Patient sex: F
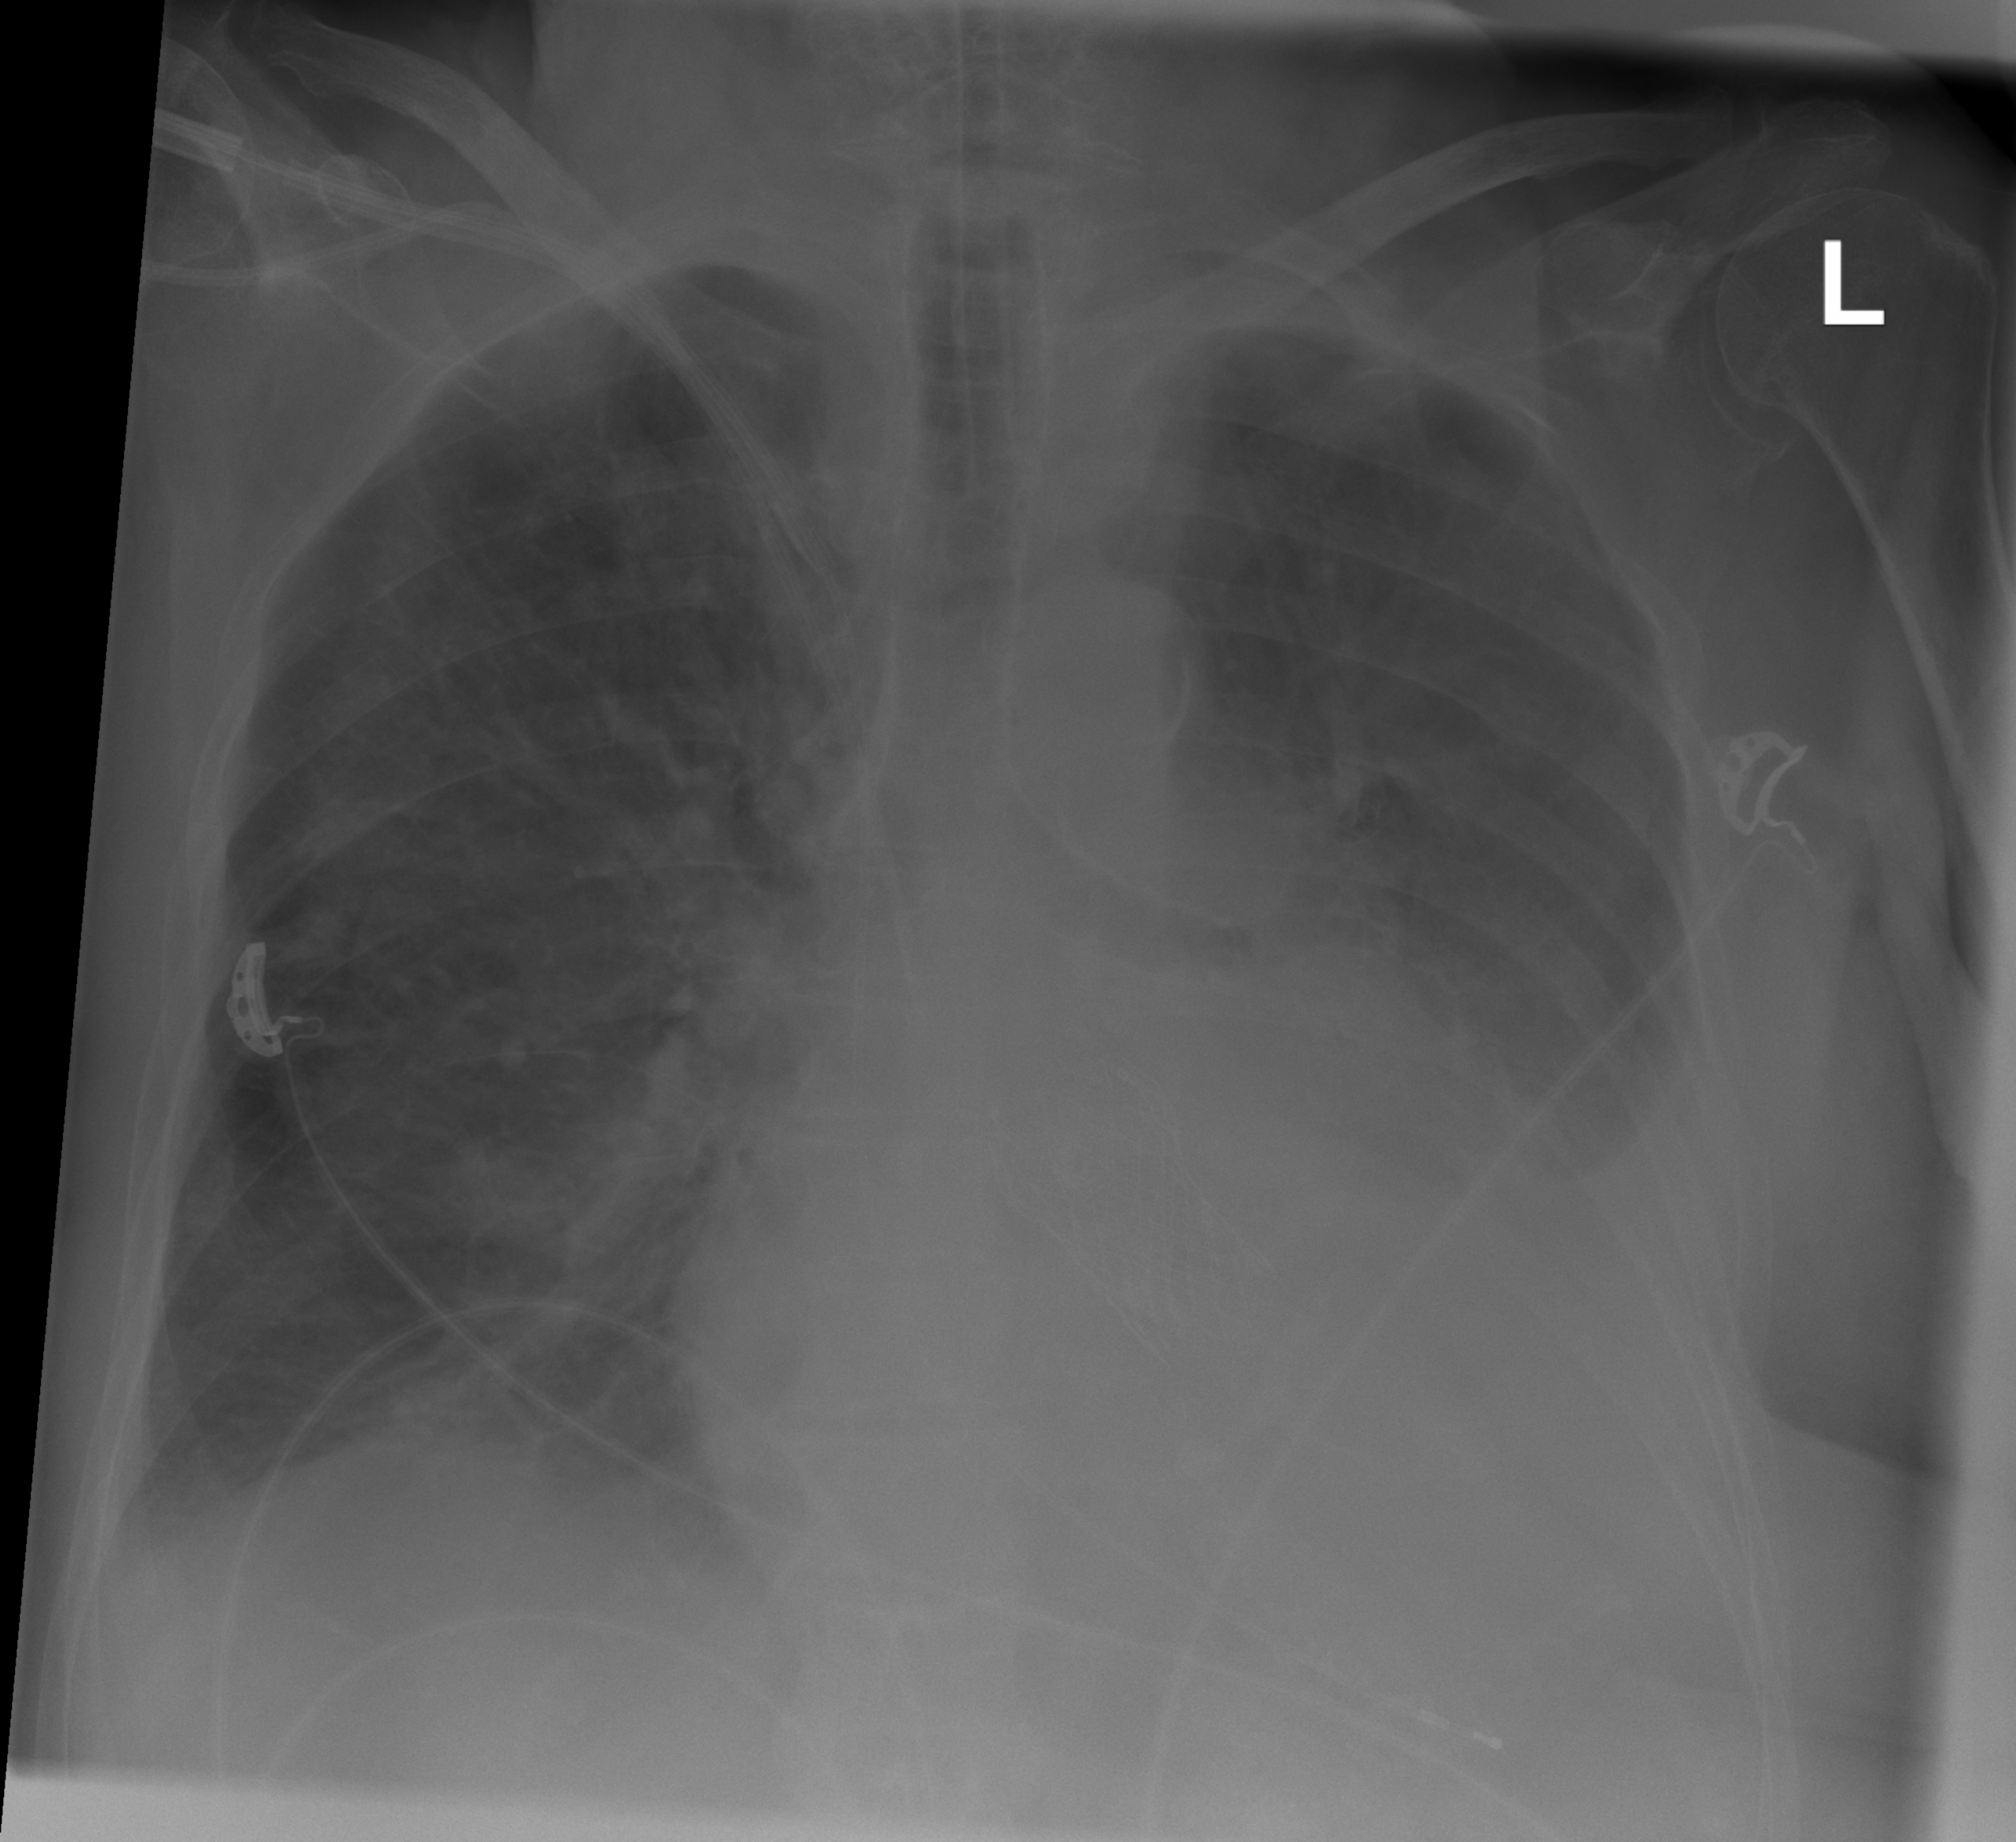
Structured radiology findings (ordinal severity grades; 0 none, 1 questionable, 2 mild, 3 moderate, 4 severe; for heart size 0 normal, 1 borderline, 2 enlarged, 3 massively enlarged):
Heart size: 2
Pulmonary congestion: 2
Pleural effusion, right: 1
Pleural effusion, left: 3
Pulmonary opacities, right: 0
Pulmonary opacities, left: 0
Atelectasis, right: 2
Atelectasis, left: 2